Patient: sex M, age 78
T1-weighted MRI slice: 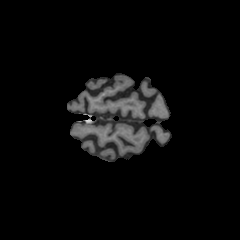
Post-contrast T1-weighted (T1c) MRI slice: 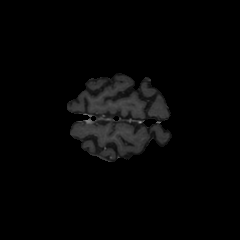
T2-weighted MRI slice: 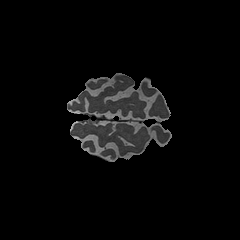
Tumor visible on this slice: no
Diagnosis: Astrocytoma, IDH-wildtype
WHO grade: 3